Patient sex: M
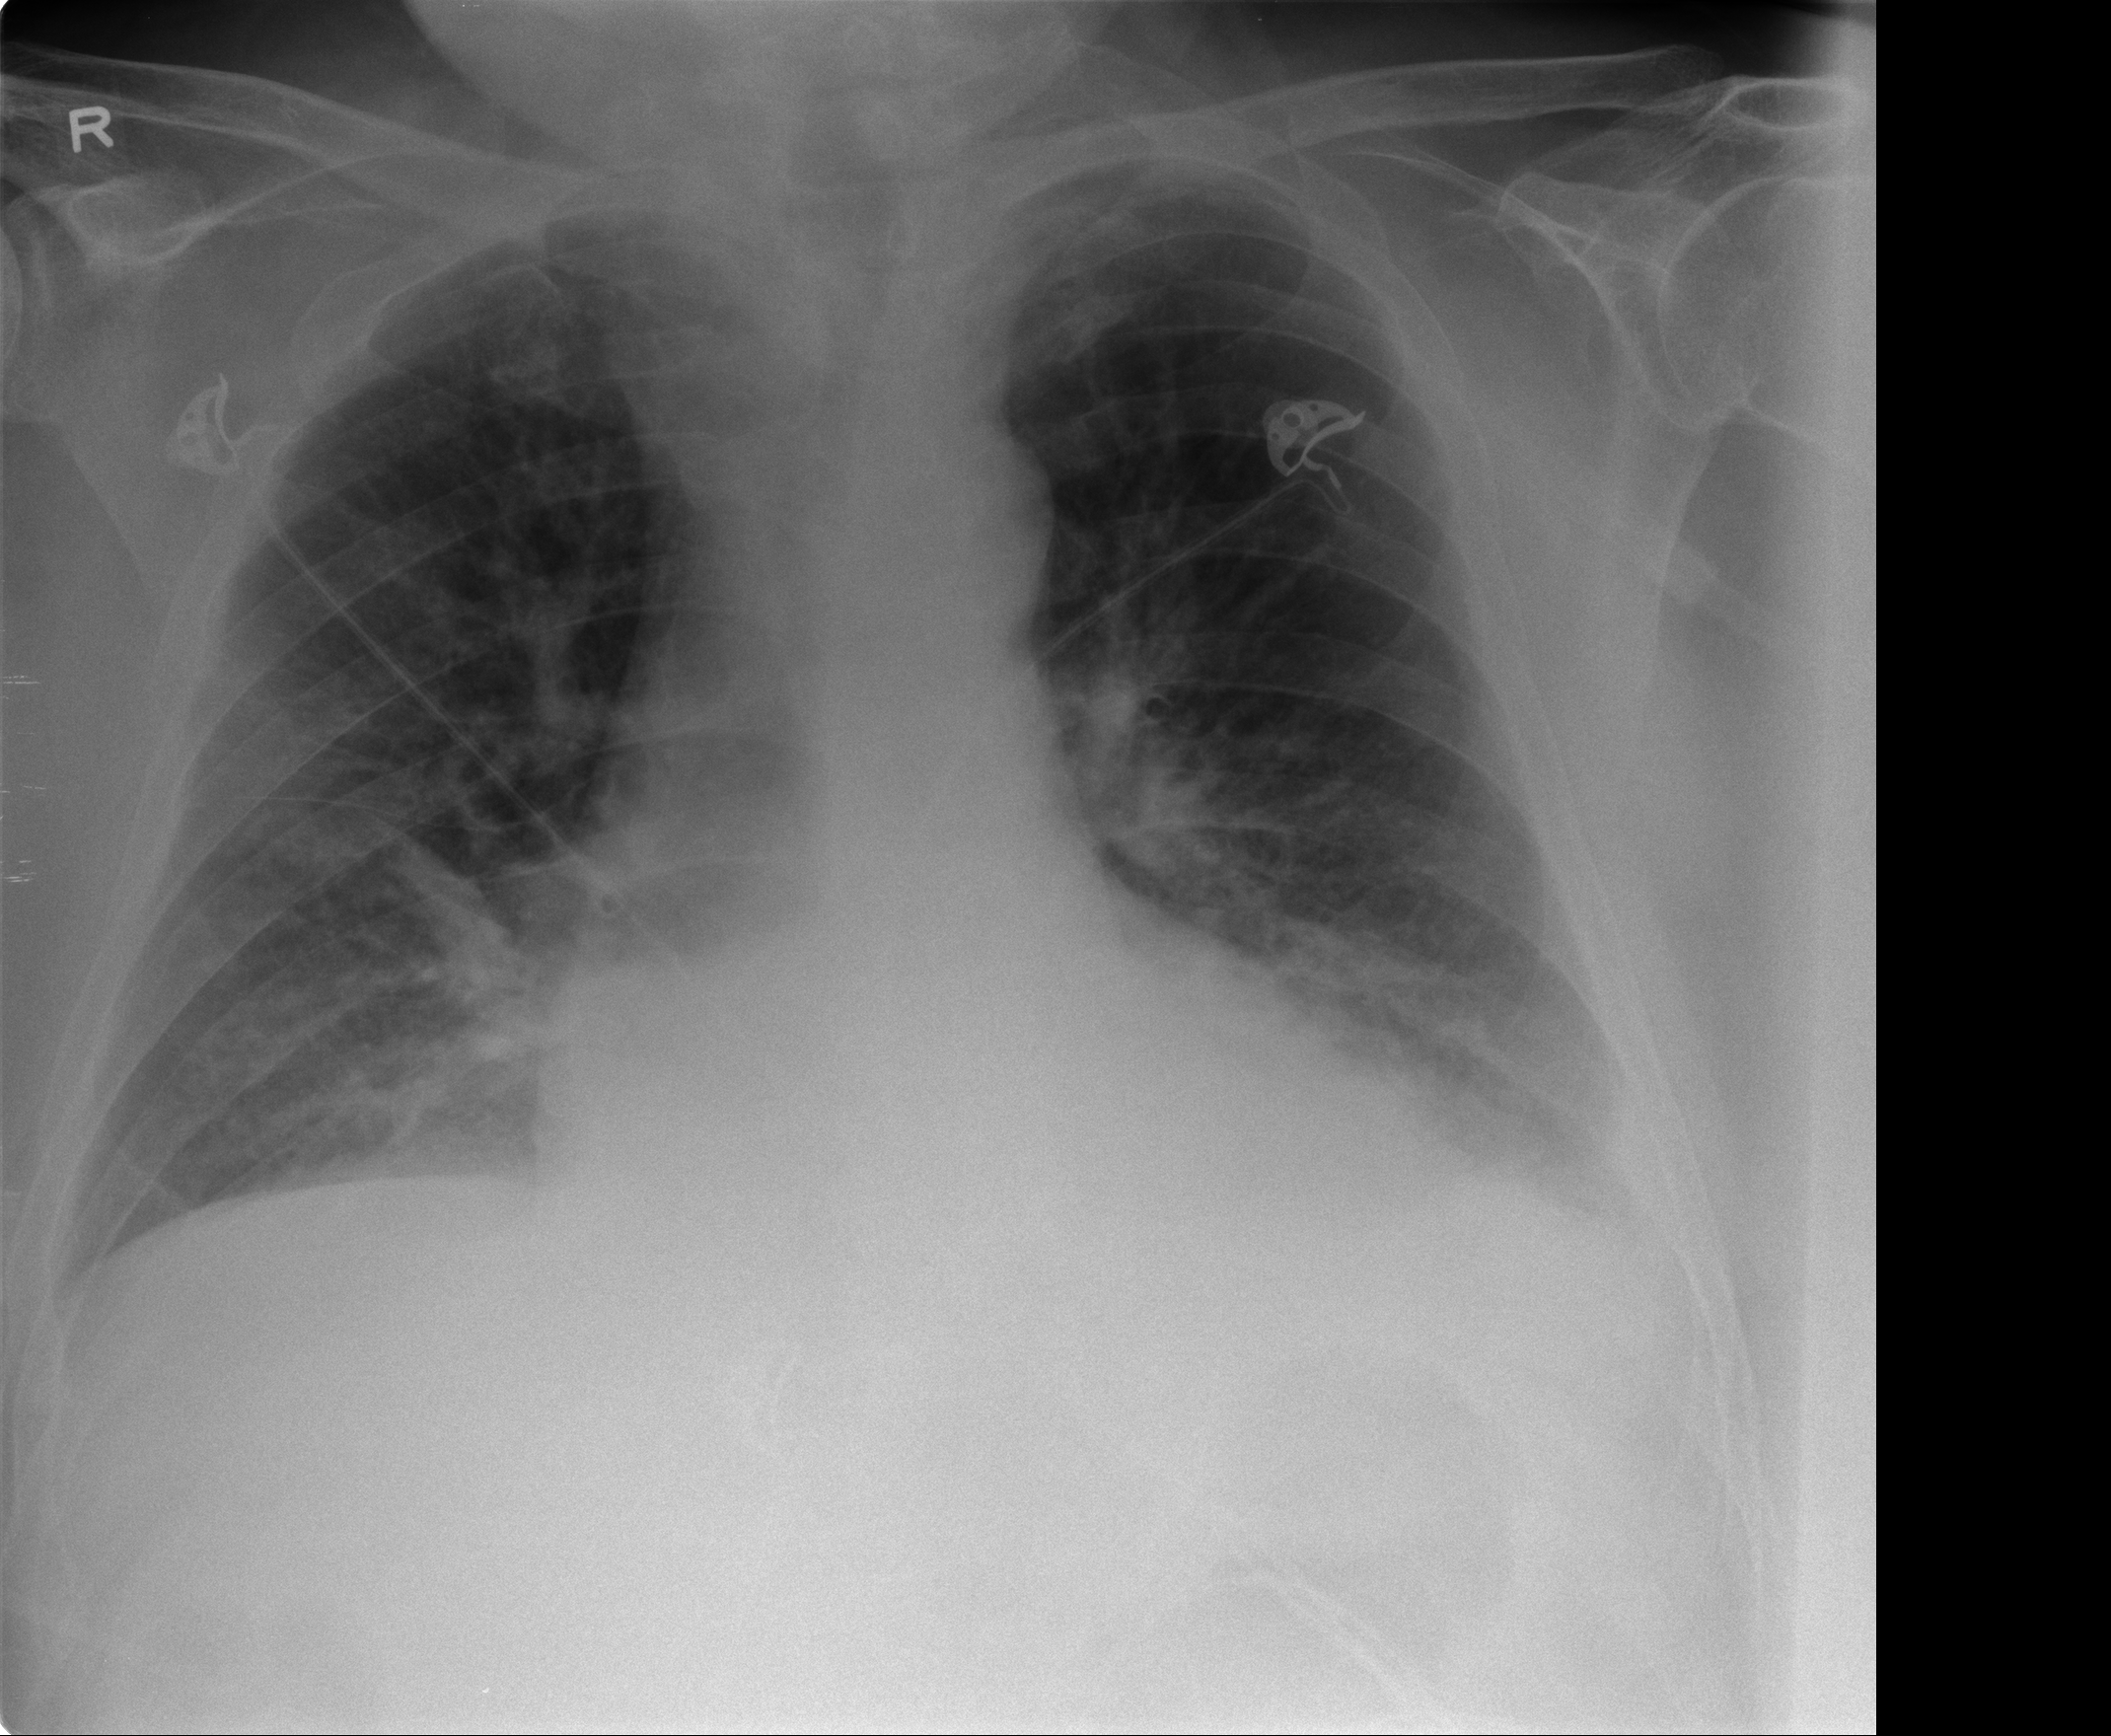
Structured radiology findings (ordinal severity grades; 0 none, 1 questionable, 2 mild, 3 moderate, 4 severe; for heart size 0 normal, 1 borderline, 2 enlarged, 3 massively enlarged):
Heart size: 2
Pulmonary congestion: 1
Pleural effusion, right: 0
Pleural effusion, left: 2
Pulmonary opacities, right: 1
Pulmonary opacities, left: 0
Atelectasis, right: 2
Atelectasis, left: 2